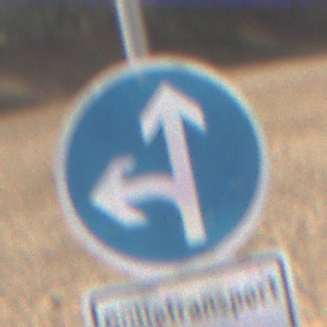
Verkehrszeichen: VorgeschriebeneFahrtrichtungGeradeausOderLinks
Zusatzzeichen unten: BesondereFahrzeugeUndTransportgueter12
Umgebung: Outdoor, Nature
Tageszeit: MorningAfternoon
Wetter: PartlyCloudy
Licht: Natural
Jahreszeit: NotSpecified
Kontrast: HighContrast